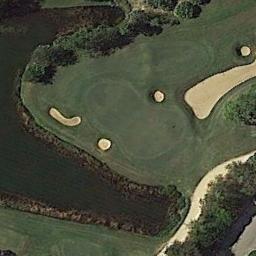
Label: golf_course